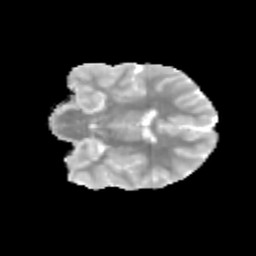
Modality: MD
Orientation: coronal
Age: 13
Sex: female
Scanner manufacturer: siemens
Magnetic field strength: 3 T
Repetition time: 3.8 s
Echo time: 0.07 s